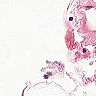
Metastatic tissue present: no